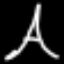
Label: The Eiffel Tower